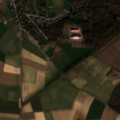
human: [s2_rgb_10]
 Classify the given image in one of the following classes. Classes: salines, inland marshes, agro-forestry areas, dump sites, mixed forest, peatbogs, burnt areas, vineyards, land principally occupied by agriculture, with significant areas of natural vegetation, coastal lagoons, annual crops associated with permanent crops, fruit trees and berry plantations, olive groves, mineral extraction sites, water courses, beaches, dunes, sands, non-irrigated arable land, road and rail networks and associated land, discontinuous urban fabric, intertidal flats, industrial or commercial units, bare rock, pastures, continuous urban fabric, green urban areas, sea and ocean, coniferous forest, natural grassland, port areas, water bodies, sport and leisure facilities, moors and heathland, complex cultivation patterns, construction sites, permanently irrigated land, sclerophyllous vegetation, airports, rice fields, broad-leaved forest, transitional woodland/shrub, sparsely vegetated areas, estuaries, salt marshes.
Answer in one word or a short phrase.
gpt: discontinuous urban fabric, non-irrigated arable land, pastures, complex cultivation patterns, broad-leaved forest, moors and heathland